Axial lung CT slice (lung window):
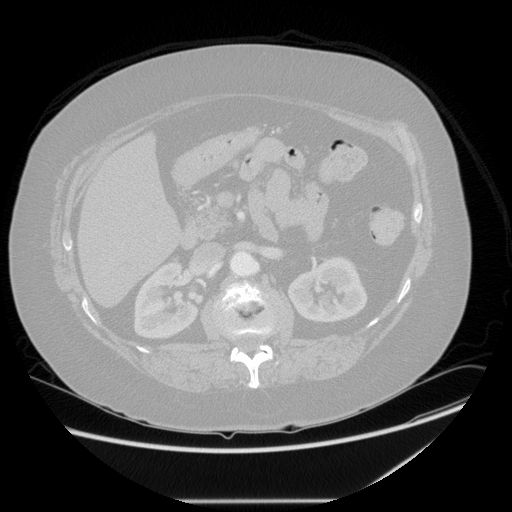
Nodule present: no